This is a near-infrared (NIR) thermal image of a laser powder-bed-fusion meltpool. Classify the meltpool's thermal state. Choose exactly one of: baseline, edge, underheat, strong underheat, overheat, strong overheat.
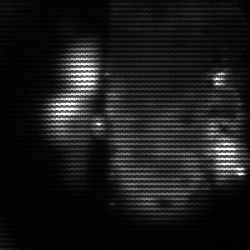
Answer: strong underheat